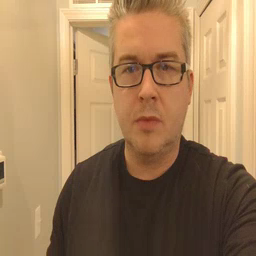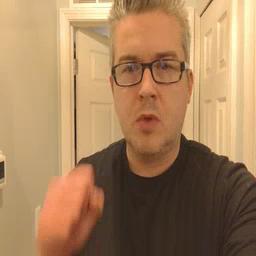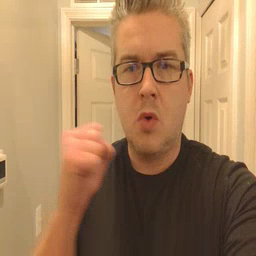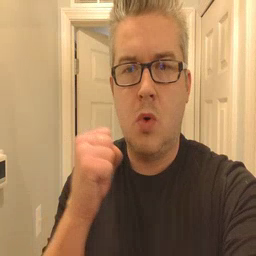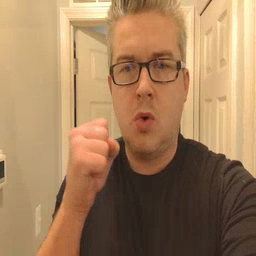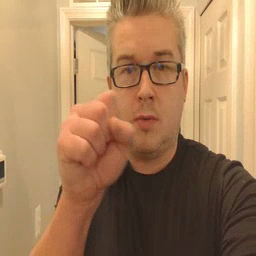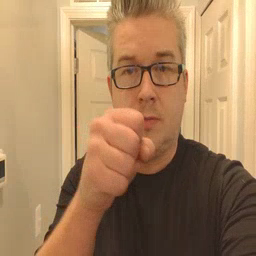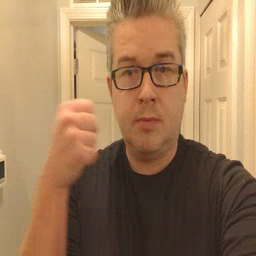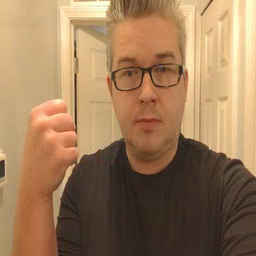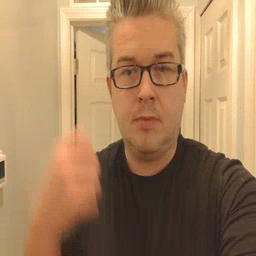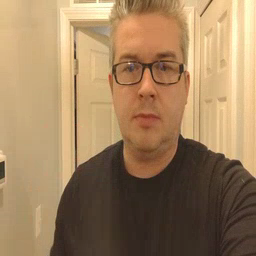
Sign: refrigerator